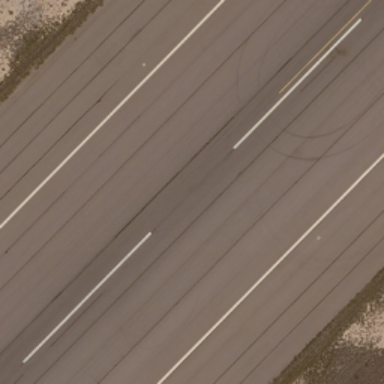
It is a straight runway with some mark lines on it .